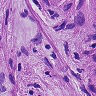
Metastatic tissue present: yes